Aerial crown-view tile of a tropical tree (Barro Colorado Island, Panama), acquired 20250317:
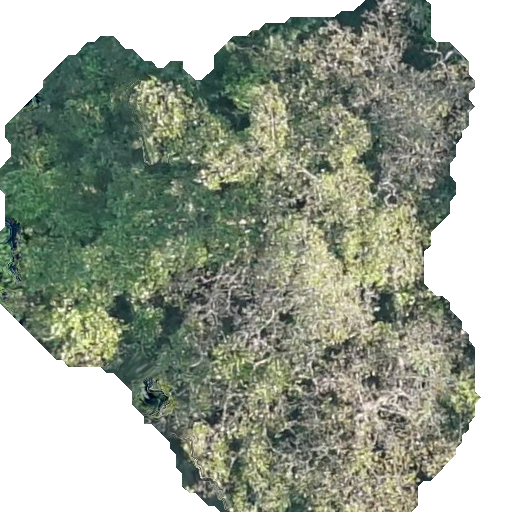
Species: Ficus obtusifolia
GBIF accepted scientific name: Ficus obtusifolia
Crown area: 279.893 m²